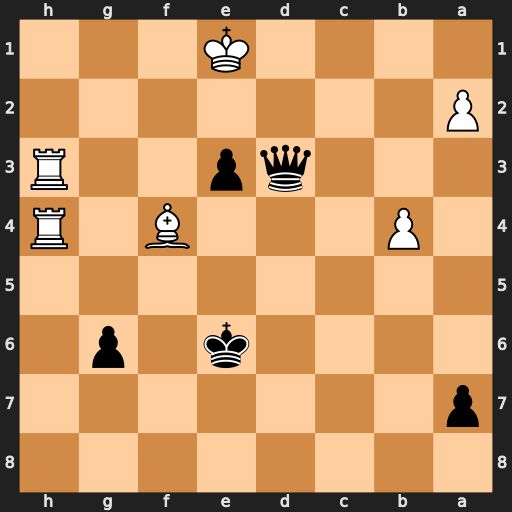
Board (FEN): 8/p7/4k1p1/8/1P3B1R/3qp2R/P7/4K3
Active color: b
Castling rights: -
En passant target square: -
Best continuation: Qd2+ Kf1 Qf2#